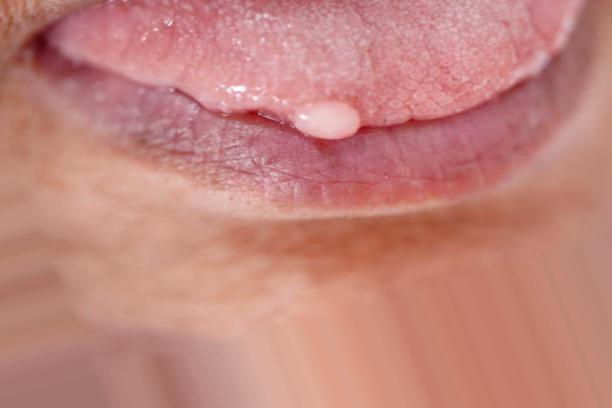
Condition: Mouth Ulcer